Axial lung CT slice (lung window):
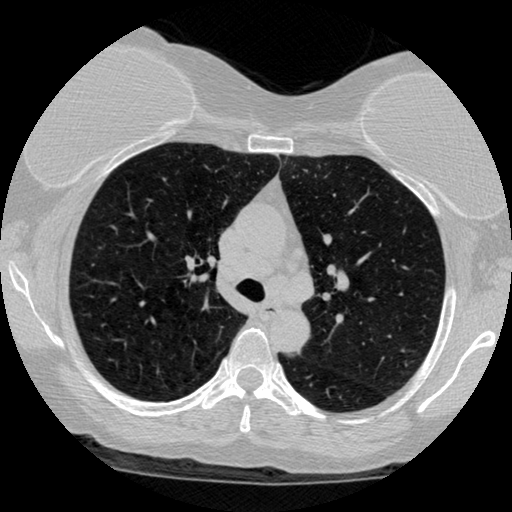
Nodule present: no